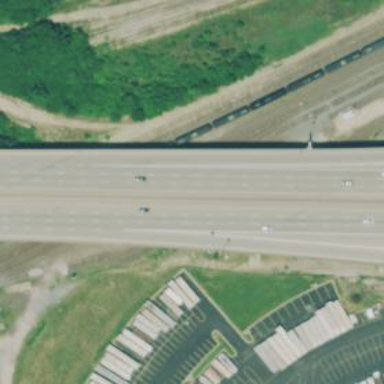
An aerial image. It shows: Motorway junction.